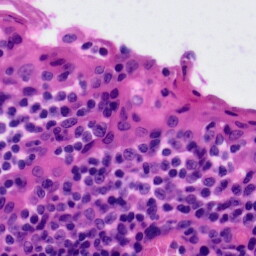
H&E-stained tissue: Tonsil